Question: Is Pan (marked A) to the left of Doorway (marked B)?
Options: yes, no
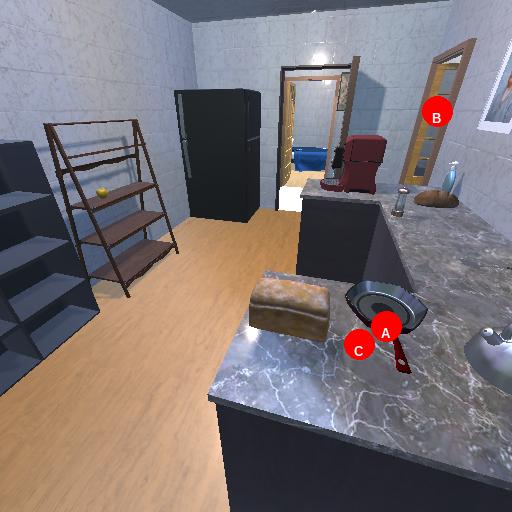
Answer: yes